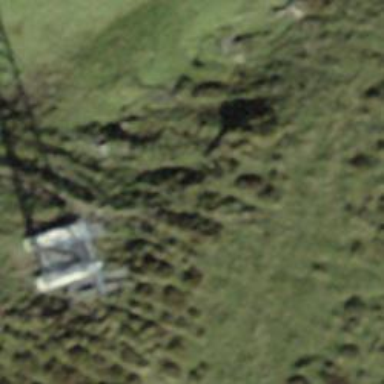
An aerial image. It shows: Pylon used for aerialway.